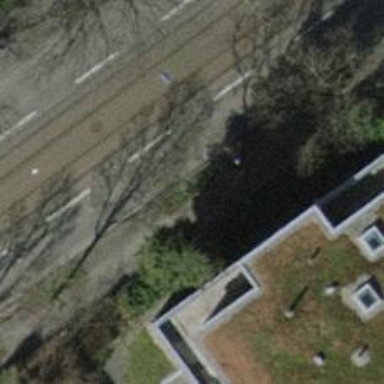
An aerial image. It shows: Avenue lined with trees.